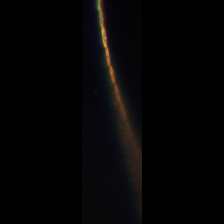
Taxon: Psuedo-nitzschia
Group: Diatoms